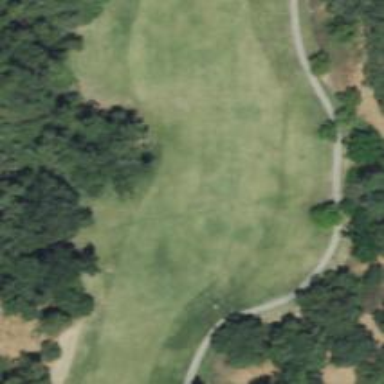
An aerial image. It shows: Golf hole.